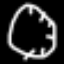
Label: clock